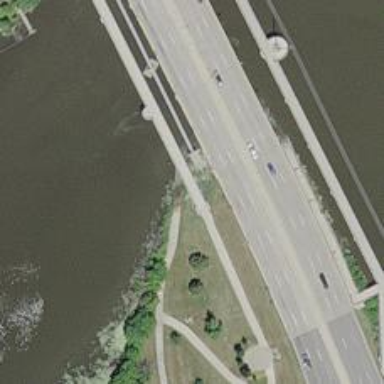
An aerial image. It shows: Bridge over cycleway.